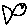
Label: fish